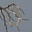
Label: 3